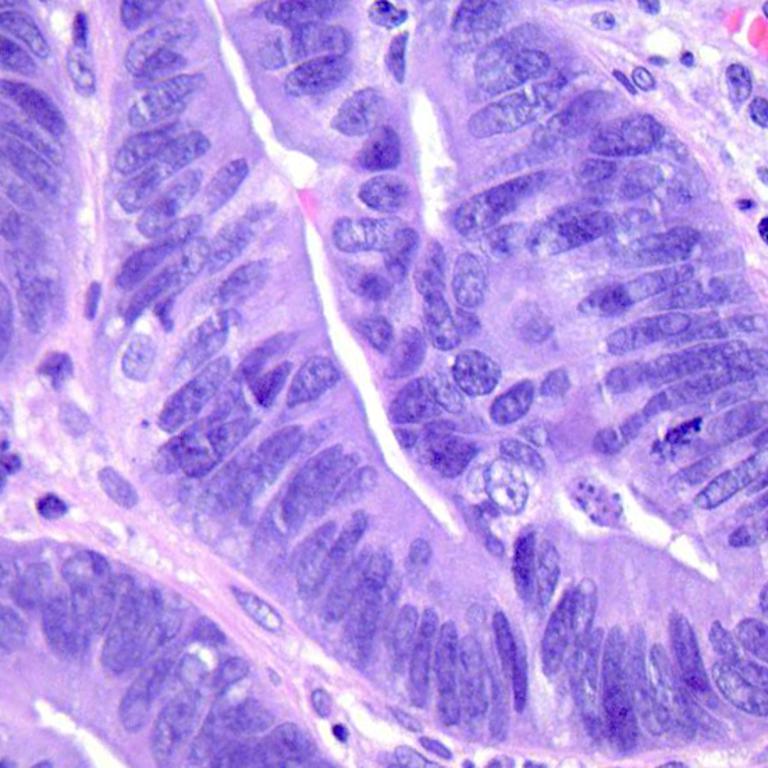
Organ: colon
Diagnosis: adenocarcinomas